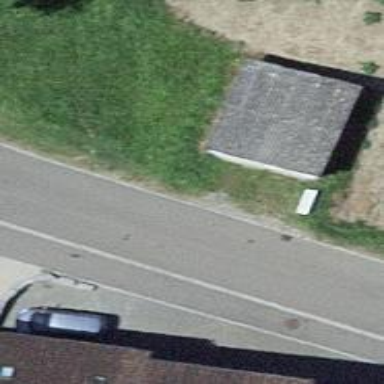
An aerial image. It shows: Garage building.